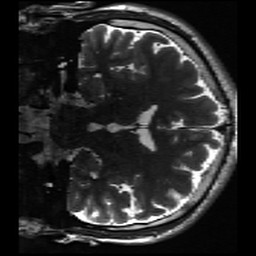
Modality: inplaneT2
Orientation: coronal